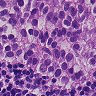
Metastatic tissue present: yes